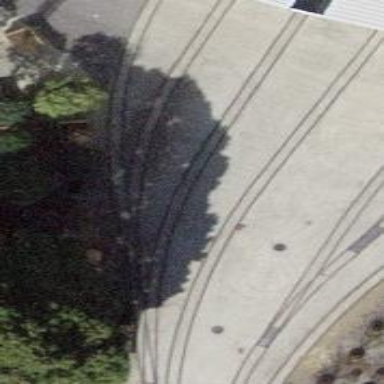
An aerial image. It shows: Single narrow-gauge railway track in service yard.